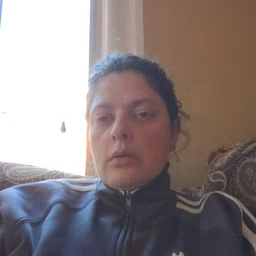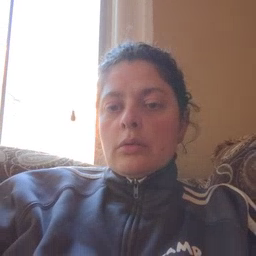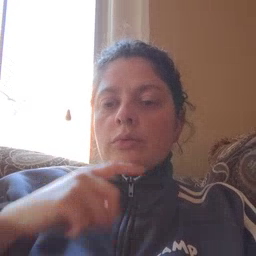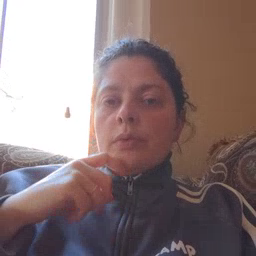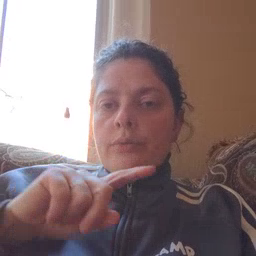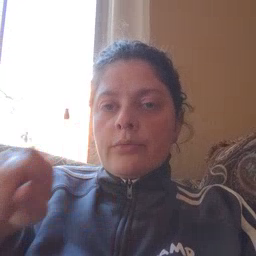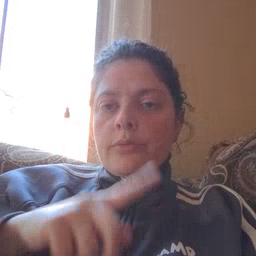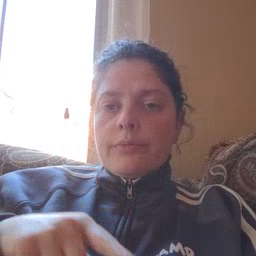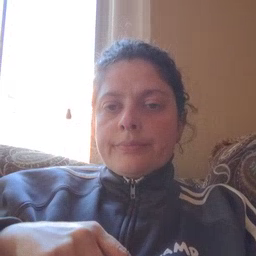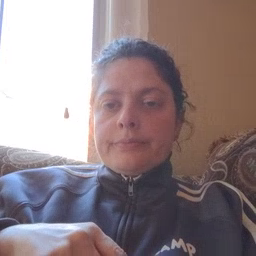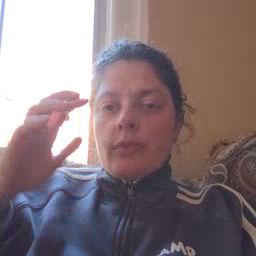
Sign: dryer